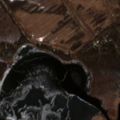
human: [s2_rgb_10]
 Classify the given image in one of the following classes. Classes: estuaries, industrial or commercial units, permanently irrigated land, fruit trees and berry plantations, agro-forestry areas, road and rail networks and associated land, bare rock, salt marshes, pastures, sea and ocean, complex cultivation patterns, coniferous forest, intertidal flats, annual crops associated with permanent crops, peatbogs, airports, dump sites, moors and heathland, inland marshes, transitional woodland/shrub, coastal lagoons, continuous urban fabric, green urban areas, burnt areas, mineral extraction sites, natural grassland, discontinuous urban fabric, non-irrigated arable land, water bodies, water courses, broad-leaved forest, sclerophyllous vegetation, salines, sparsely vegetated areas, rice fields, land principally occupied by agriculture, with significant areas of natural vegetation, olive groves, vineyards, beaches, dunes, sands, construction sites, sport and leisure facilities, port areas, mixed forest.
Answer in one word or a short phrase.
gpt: transitional woodland/shrub, inland marshes, peatbogs, water bodies